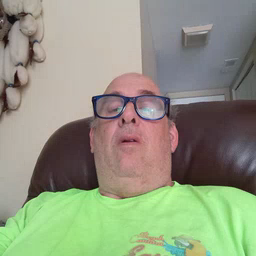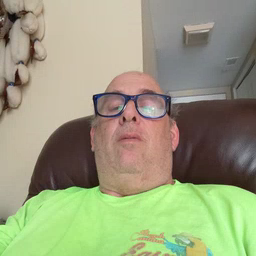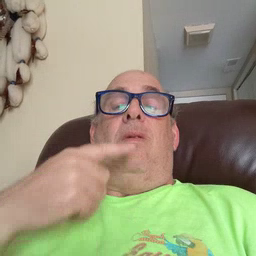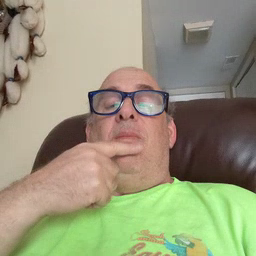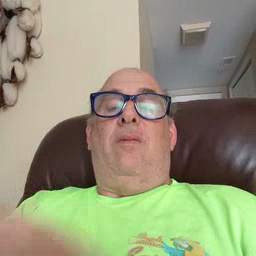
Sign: lips